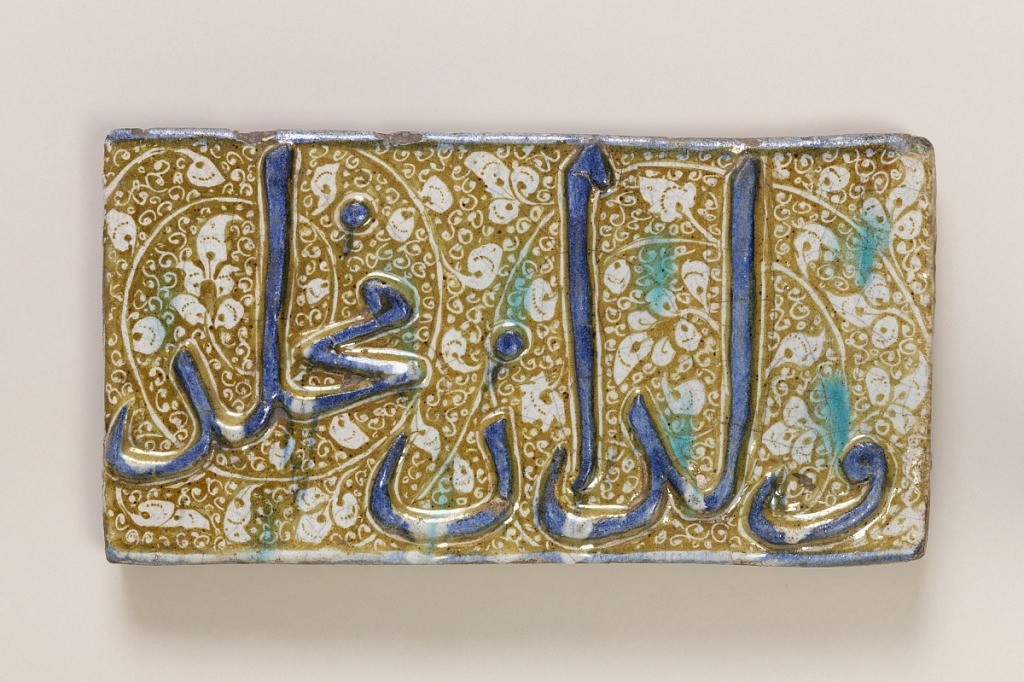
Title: Mihrab Tile
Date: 13th century
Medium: Glazed, modeled and lustered stonepaste with underglaze and underpaint decoration
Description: Horizontal rectangle.  Raised blue inscription on brown and white scrolled lustre-painted ground with turquoise spots.